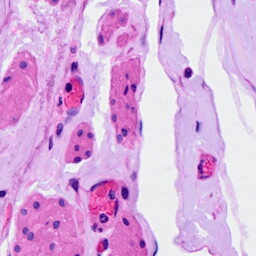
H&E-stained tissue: Ovarian